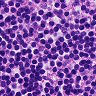
Metastatic tissue present: no